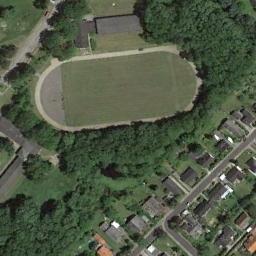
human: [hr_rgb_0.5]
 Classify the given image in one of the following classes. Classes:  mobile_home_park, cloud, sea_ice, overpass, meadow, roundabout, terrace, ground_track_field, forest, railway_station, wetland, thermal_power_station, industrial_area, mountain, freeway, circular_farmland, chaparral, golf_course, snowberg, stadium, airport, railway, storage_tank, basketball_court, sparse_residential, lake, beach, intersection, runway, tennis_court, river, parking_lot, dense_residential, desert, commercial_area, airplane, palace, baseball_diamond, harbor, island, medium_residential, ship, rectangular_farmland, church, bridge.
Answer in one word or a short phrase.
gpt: ground_track_field